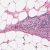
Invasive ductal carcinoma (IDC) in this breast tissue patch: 1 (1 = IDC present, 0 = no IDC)